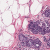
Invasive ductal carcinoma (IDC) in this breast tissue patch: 0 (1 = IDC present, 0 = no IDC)